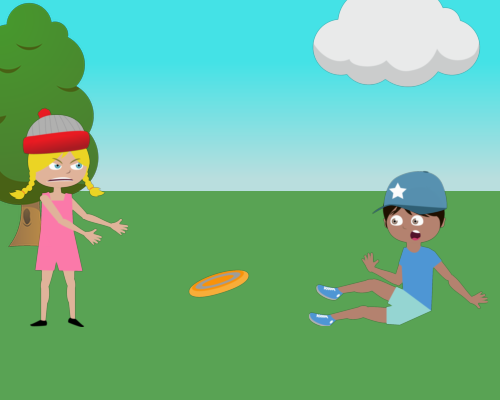
large cloud top right and shocked boy sitting legs out faced left wearing baseball cap and under the cloud is where he is sitting and on left small bushy tree and in middle large girl on left in front of tree she is standing faced right angry arms out with red and grey hat on there is a frisbee in grass between girl and boy at feet level